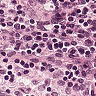
Metastatic tissue present: no